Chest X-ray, PA view. Patient: 26 years old, sex F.
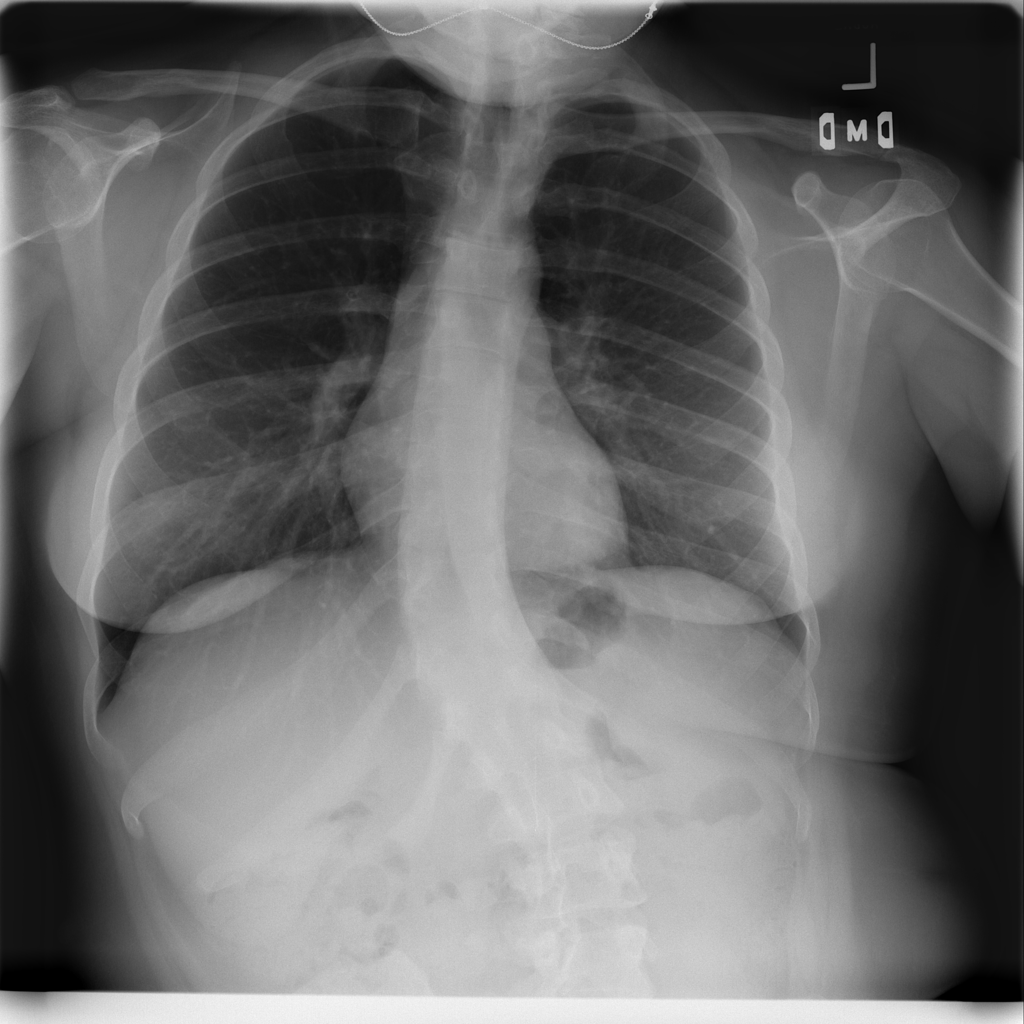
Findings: No Finding